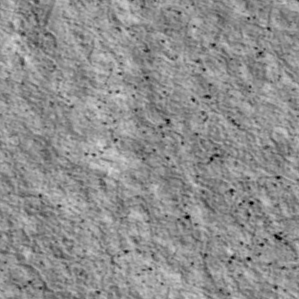
Label: non_frost